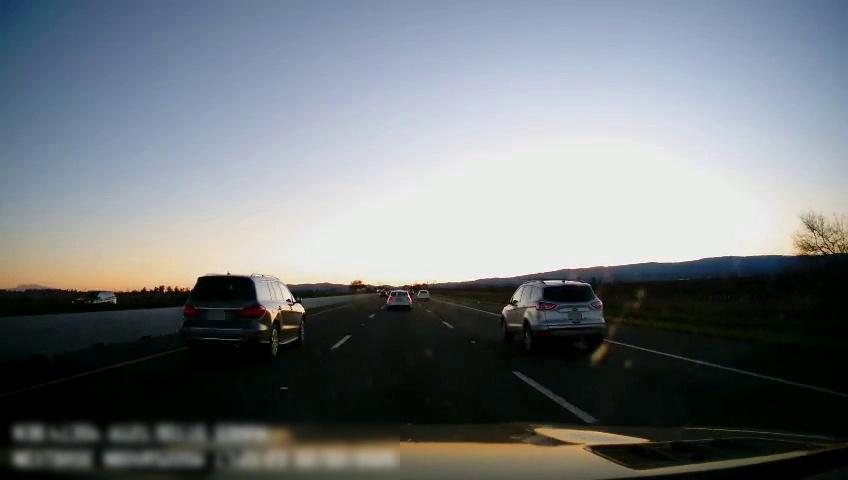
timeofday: Day
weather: Sunny
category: Drivable Space
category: Vehicles | Car
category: Vehicles | SUV
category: Vehicles | SUV
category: Vehicles | Car
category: Vehicles | SUV
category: Lanes | Current Lane
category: Lanes | Current Lane
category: Lanes | Alternate Lane
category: Lanes | Alternate Lane